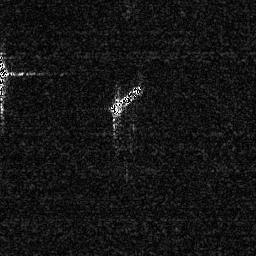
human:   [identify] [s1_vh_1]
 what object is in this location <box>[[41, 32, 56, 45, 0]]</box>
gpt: <ref>1 medium ship at the center</ref>